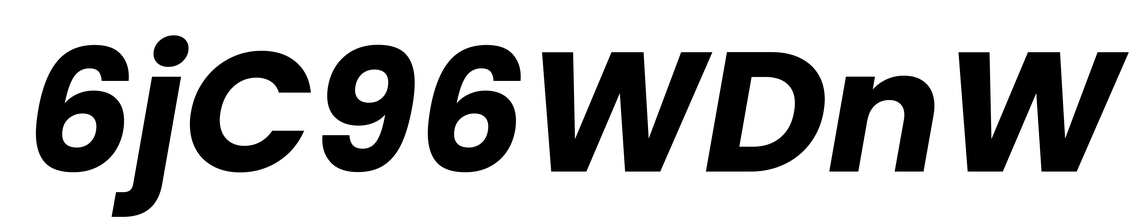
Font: Poppins-BoldItalic